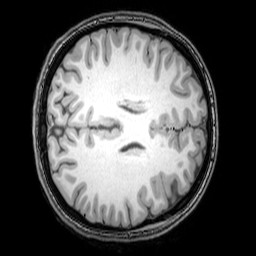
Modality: T1w
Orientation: axial
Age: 26
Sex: female
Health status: healthy
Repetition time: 0.081 s
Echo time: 0.037 s